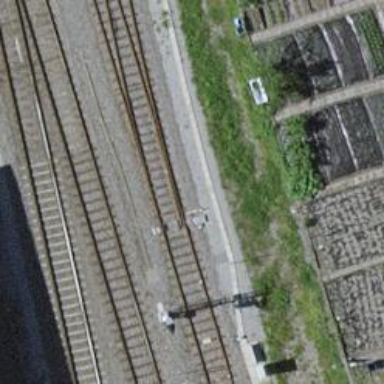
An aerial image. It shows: Siding service.